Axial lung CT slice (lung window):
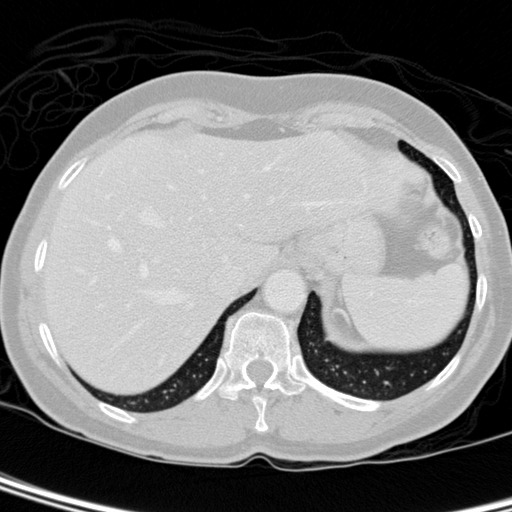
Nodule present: no